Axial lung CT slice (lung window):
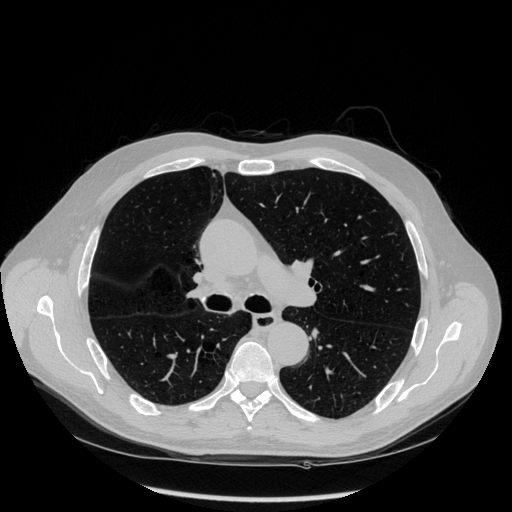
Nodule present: no